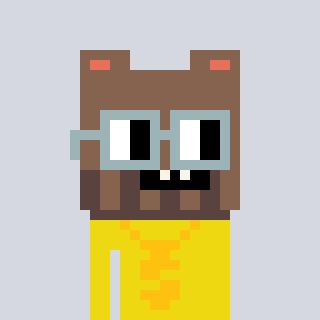
a pixel art character with square dark gray glasses, a bear-shaped head and a yellow-colored body on a cool background